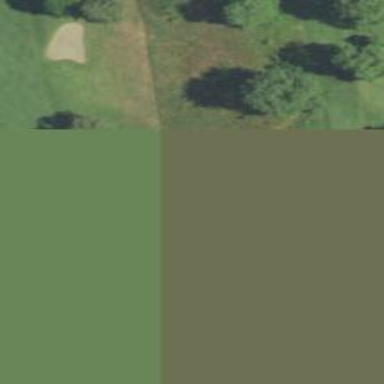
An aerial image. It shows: Area with grass used as rough in golf course.